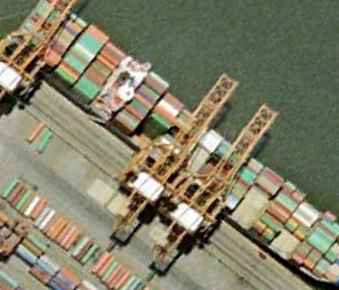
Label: Container_ship